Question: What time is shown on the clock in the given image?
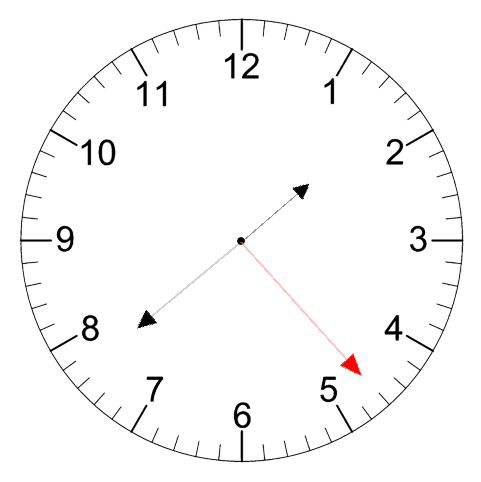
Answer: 01:38:23